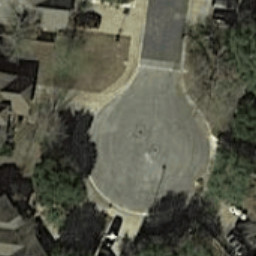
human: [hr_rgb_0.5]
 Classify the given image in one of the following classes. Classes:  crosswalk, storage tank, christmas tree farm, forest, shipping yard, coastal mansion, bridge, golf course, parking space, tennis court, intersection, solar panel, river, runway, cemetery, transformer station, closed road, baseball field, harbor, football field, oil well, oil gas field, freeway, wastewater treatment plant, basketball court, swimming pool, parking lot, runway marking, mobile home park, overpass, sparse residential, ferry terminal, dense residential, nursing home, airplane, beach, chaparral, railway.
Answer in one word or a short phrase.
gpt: closed road